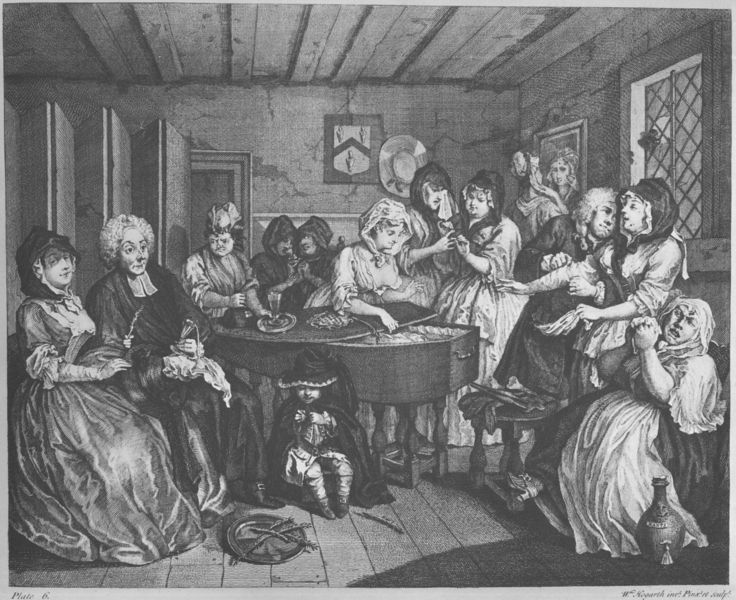
Titel: A Harlot’s Progress
Künstler: William Hogarth
Schlagwörter: frauen, menschen, fenster, hut, kleider, licht, szene, tisch, zimmer, teller, toter, innenraum, signatur, gitter, boden, interieur, gewänder, kind, theater, england, kinder, krug, bilderrahmen, salon, klavier, holzdielen, spiel, radierung, stich, beten, wappen, pfarrer, sarg, priester, tränen, kummer, jammer, hogarth